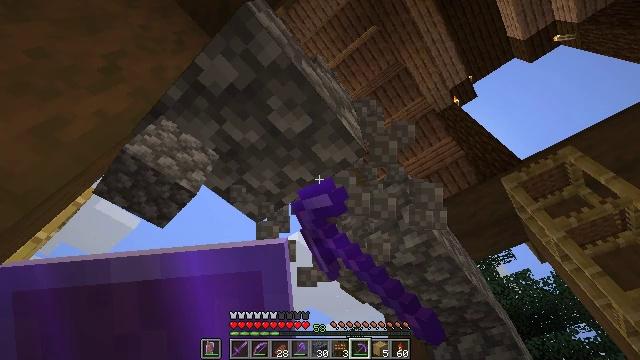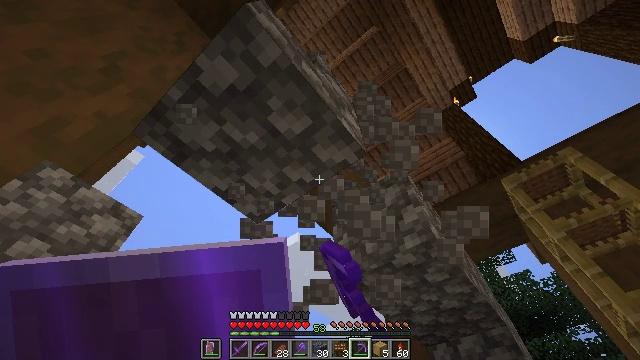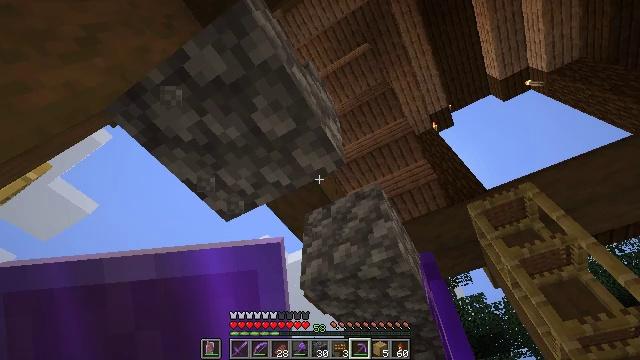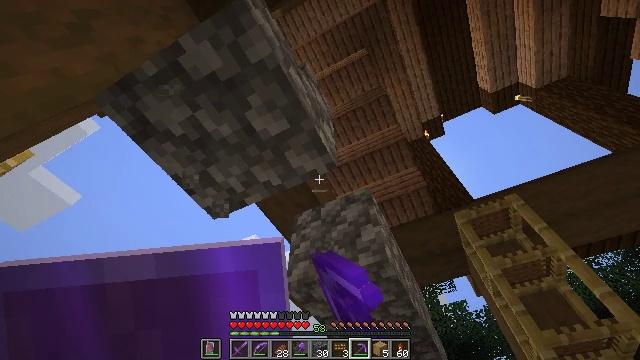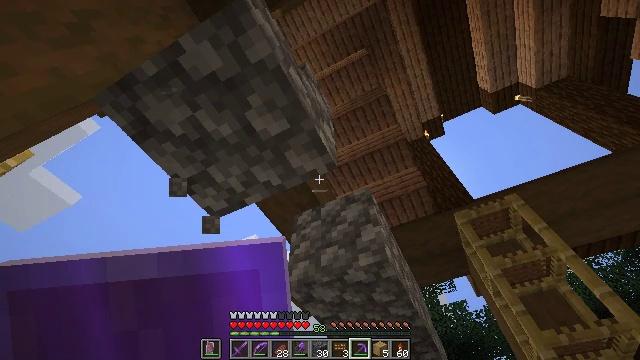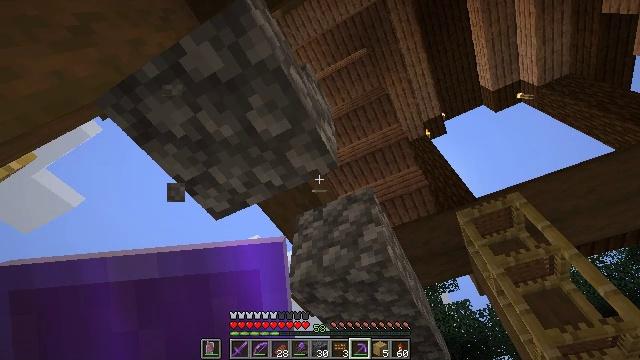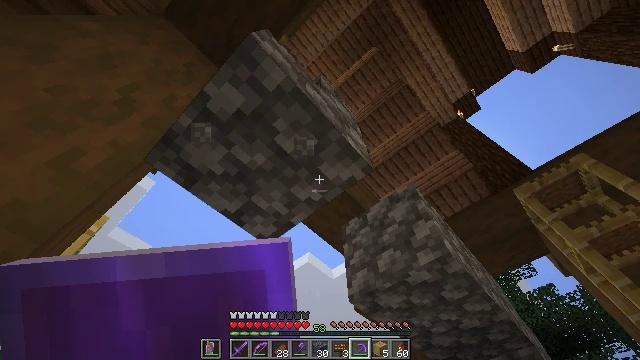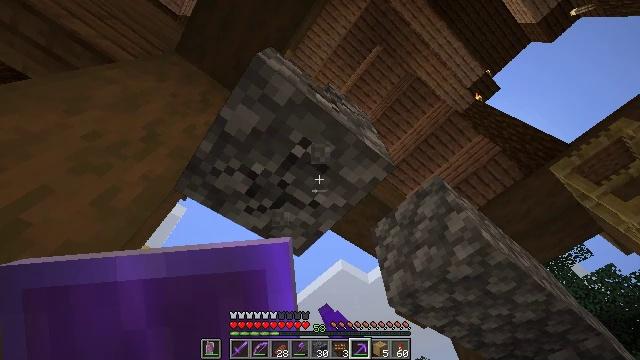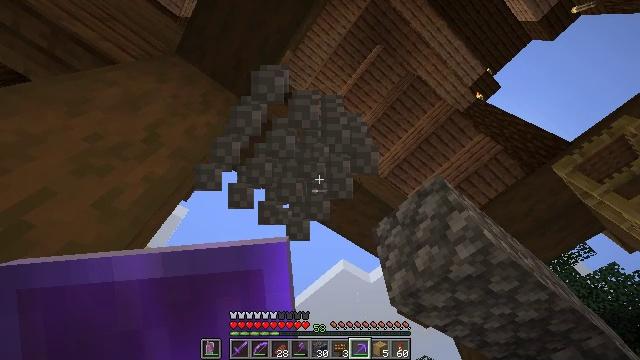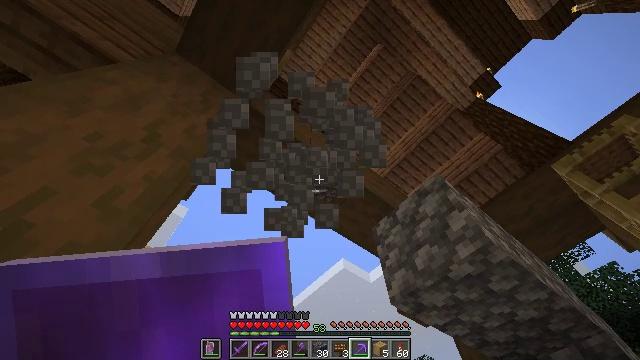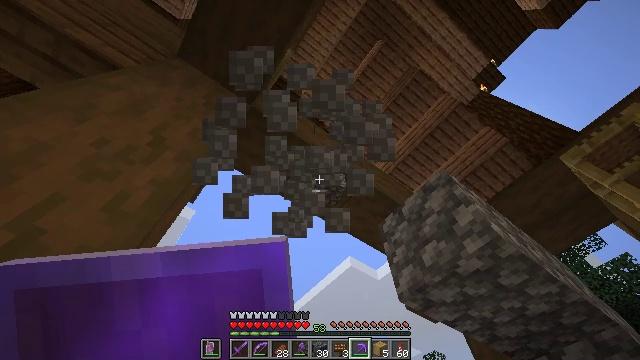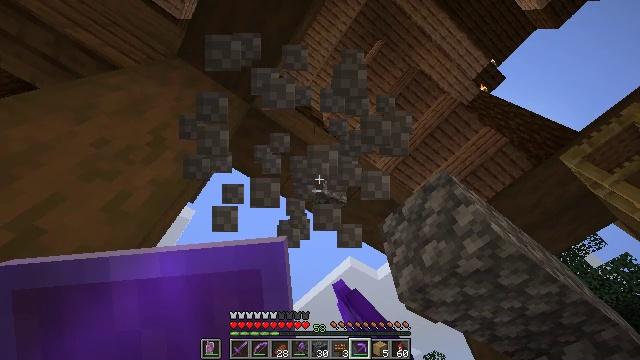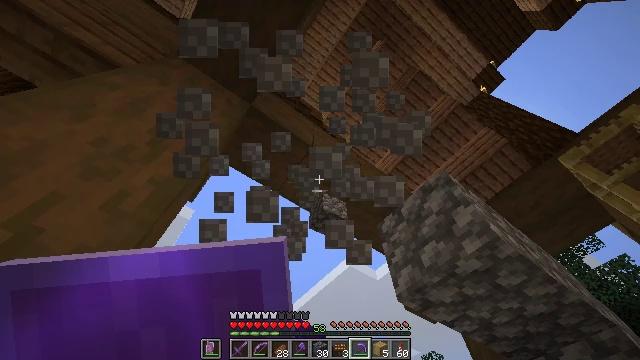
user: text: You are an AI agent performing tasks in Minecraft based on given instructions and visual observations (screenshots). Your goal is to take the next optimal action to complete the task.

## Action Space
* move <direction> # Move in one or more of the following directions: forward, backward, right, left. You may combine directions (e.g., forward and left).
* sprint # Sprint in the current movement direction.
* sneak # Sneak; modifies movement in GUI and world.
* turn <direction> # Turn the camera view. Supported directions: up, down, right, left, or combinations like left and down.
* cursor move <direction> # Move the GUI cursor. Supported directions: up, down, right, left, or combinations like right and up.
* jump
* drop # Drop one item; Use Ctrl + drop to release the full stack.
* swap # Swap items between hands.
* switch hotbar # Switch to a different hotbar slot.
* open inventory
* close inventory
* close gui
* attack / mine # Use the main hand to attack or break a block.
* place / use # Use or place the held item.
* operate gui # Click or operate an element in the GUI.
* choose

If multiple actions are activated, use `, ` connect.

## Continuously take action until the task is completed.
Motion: motion action
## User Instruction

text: Mine the cobblestone stairs.
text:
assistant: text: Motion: attack / mine
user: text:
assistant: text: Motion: turn right and up, attack / mine
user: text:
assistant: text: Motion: turn right, attack / mine
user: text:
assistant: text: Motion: attack / mine
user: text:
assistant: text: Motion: attack / mine
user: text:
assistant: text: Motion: turn left and up, attack / mine
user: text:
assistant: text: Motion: turn left and up, attack / mine
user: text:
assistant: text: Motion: attack / mine
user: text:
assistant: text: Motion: attack / mine
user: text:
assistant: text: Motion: turn left, attack / mine
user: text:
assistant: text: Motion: attack / mine
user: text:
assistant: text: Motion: attack / mine
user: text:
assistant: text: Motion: no_op